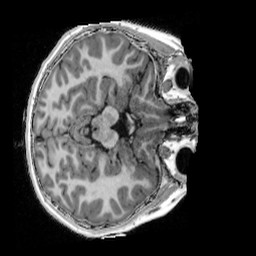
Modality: UNIT1_denoised
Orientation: axial
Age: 10
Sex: male
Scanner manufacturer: siemens
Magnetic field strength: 3 T
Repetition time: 4 s
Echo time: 0.00303 s